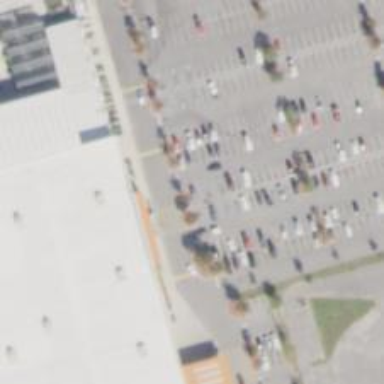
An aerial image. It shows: Parking space is available.